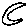
Label: moon